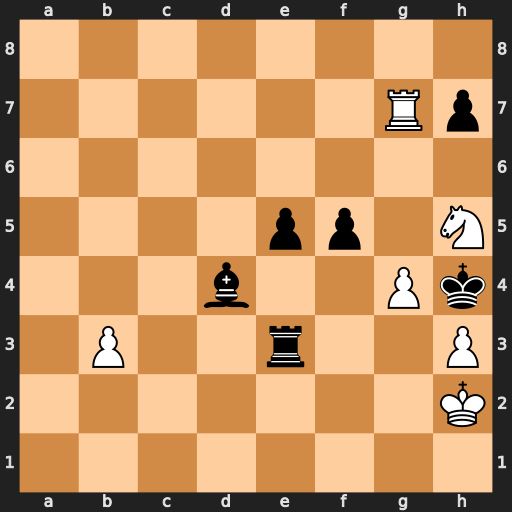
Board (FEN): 8/6Rp/8/4pp1N/3b2Pk/1P2r2P/7K/8
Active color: w
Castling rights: -
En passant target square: -
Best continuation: Ng3 Rxg3 Rxh7+